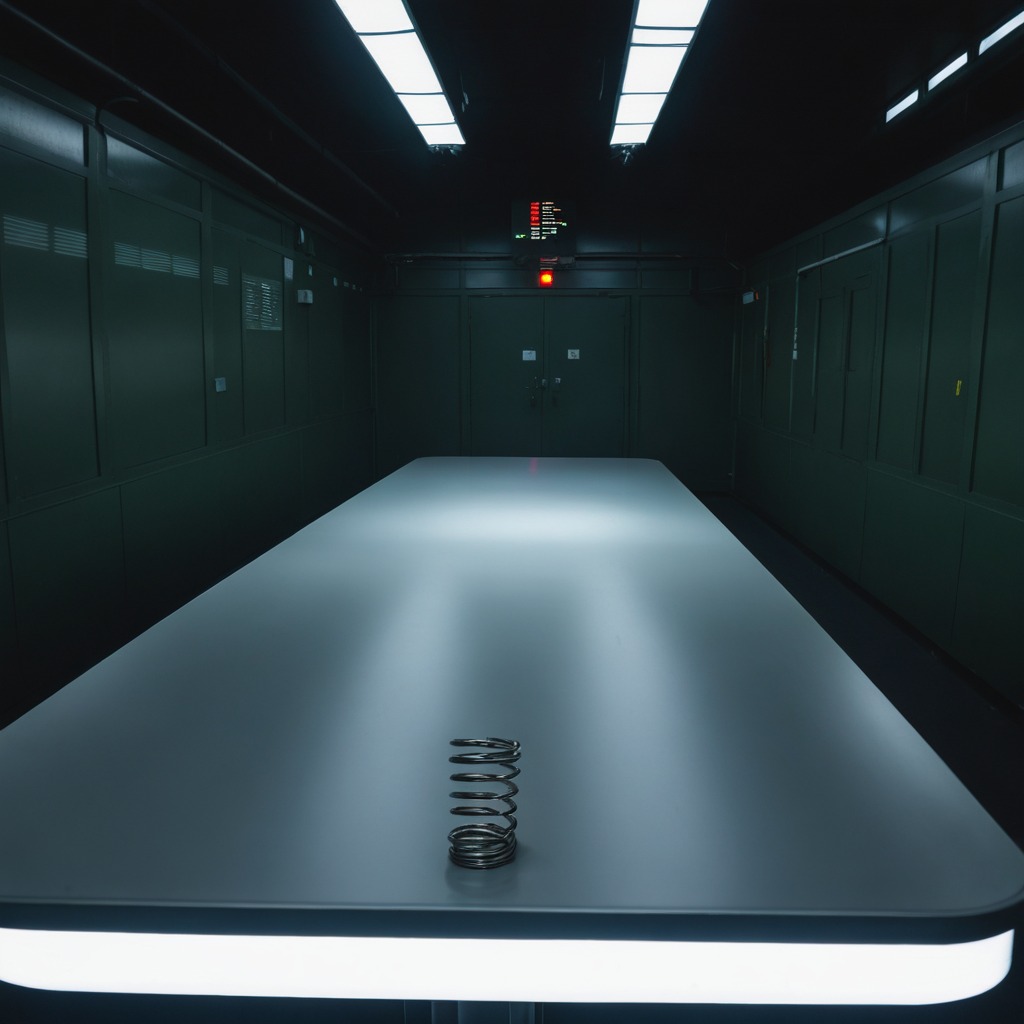
A coiled metal spring is lying on the clean empty table in a railway signal maintenance room lit by harsh overhead fluorescents.